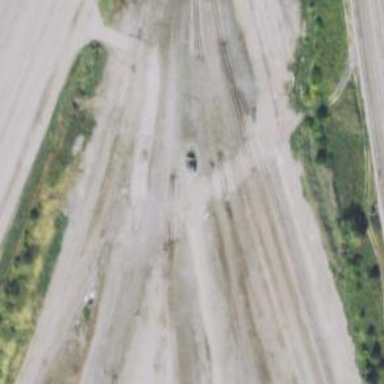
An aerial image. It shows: Abandoned railway yard.